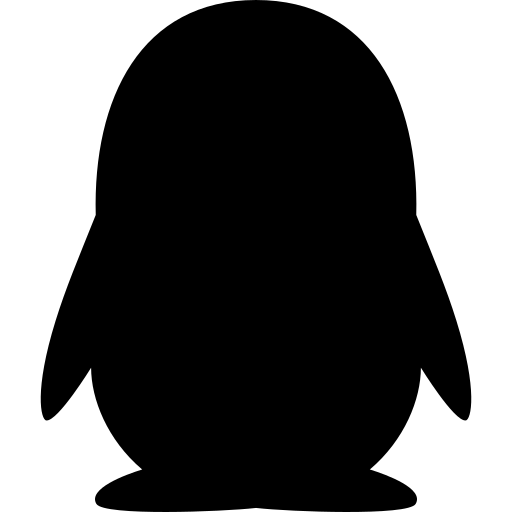
Tags: icon, FontAwesome, fa-icon, brand, qq